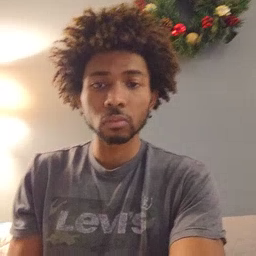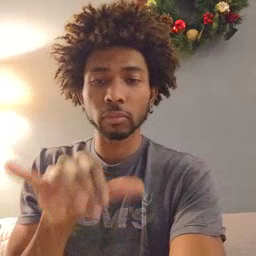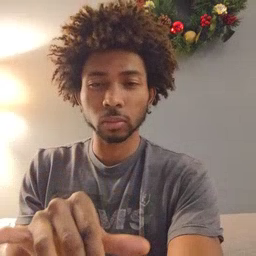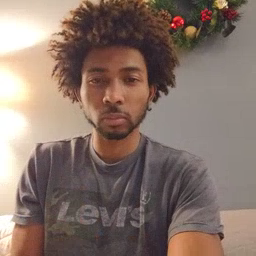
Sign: stay